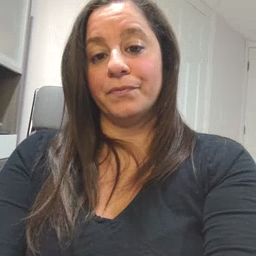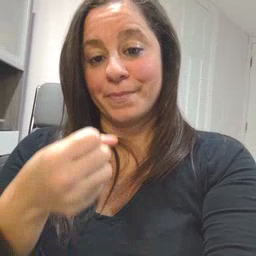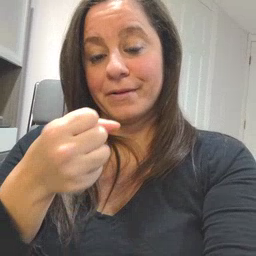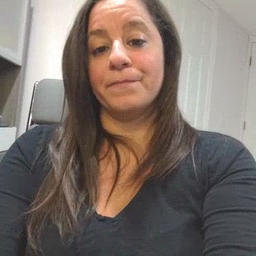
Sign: milk